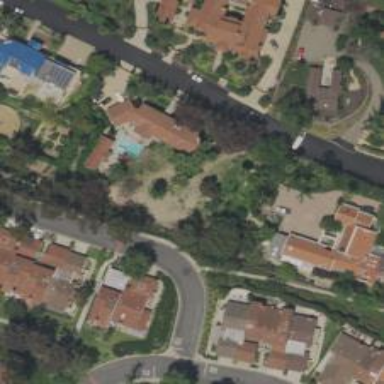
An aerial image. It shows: Residential road.